Field crop: maize
Growth stage: 2
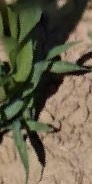
Species: maize